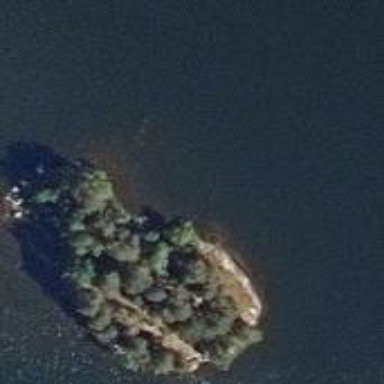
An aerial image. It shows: Islet covered with woodland.